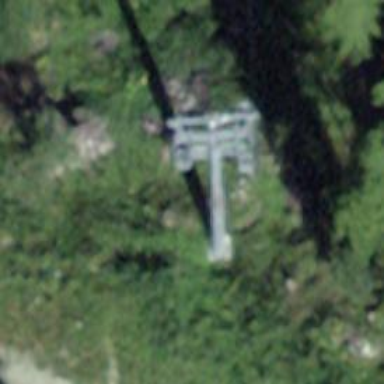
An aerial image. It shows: Pylon for aerialway.